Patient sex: M
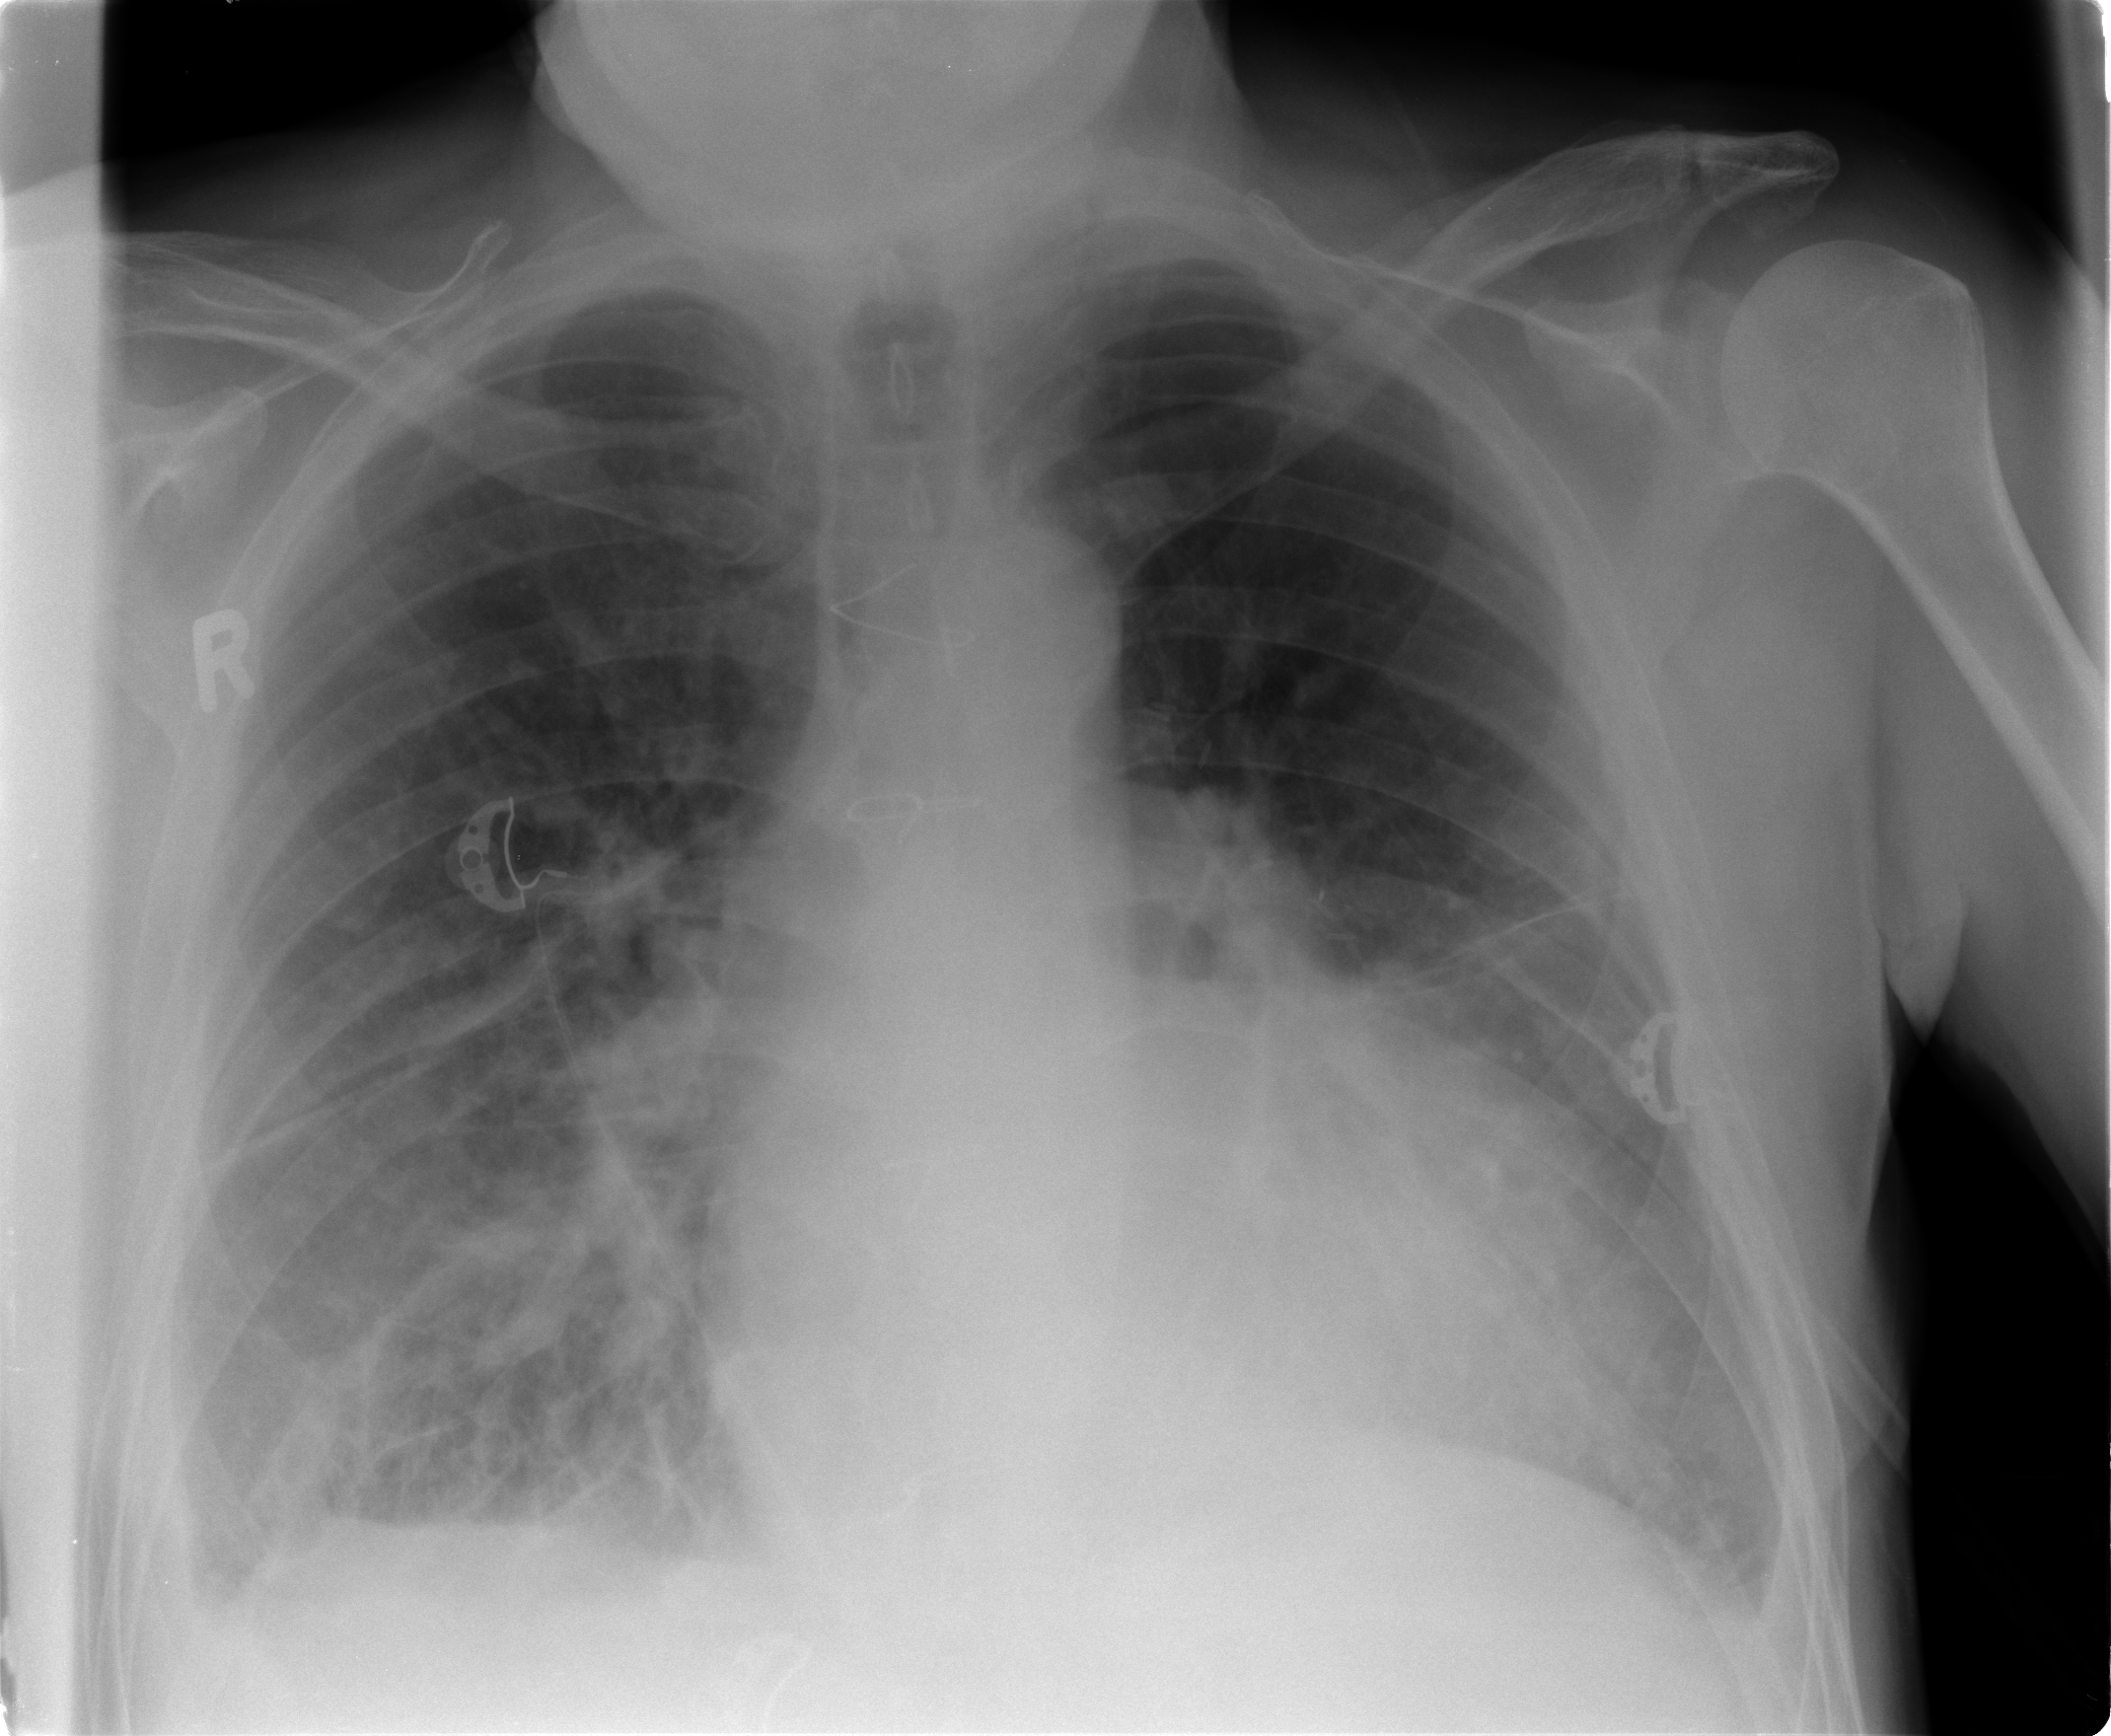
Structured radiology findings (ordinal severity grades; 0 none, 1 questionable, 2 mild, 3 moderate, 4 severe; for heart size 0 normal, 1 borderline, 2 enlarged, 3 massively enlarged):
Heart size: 2
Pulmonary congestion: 2
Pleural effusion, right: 1
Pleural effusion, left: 1
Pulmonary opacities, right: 2
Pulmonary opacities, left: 2
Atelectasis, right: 2
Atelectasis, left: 2